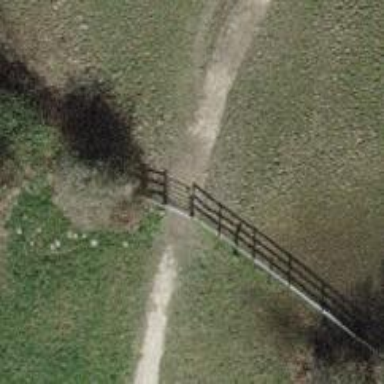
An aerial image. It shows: Gate.